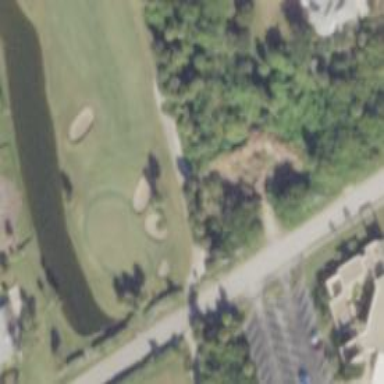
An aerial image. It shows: Path for golf carts.